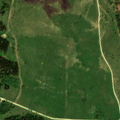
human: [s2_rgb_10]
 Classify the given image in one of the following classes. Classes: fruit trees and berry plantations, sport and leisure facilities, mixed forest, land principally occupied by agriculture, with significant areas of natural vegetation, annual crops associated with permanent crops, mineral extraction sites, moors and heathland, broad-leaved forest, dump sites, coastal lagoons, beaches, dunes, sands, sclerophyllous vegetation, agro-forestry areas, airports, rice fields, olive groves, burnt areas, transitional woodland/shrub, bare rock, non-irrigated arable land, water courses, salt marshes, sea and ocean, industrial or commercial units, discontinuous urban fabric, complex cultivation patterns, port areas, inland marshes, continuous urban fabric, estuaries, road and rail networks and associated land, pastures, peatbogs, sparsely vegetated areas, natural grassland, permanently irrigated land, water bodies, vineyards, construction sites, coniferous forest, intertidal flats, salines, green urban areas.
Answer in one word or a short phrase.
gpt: pastures, coniferous forest, mixed forest